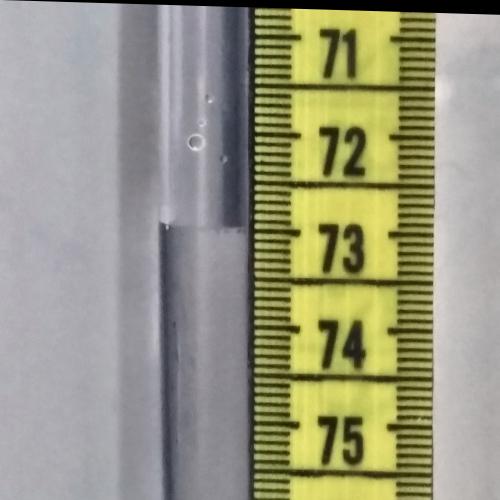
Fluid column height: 73.0 cm